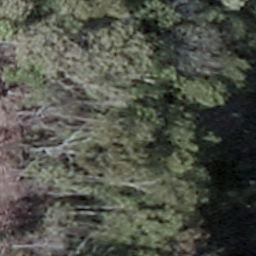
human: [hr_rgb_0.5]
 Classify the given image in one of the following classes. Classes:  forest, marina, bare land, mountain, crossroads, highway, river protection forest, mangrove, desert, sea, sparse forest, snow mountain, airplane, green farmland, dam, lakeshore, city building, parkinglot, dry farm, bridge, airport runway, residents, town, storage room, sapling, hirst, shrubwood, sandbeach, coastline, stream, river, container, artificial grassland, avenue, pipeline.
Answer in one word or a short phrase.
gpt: shrubwood